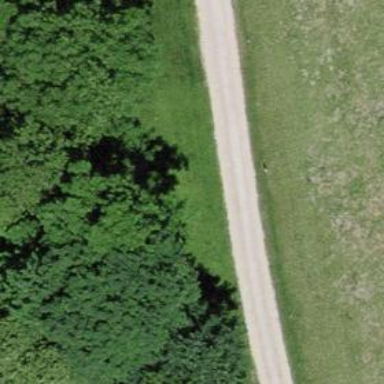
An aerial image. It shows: Paved service road.